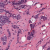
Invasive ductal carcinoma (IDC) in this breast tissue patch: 1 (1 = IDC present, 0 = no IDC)